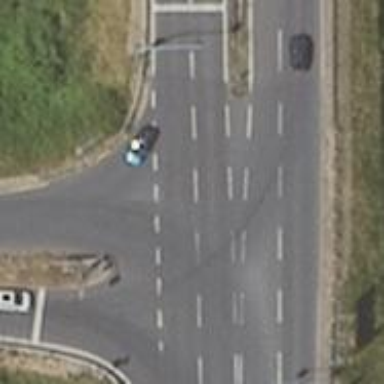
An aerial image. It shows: Road with traffic signals.